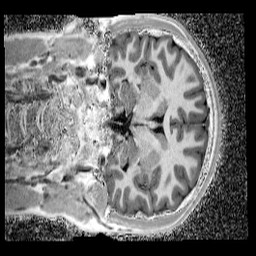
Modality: UNIT1_denoised
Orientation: coronal
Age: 13
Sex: male
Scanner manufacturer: siemens
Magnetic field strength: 3 T
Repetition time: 4 s
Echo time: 0.00299 s